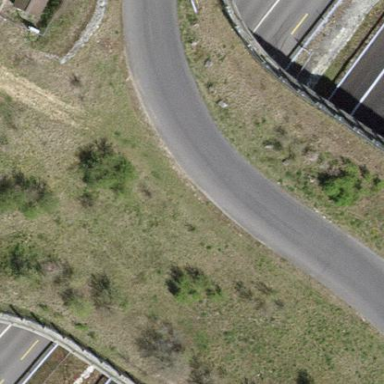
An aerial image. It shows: Wildlife crossing bridge.